Field crop: maize
Growth stage: 2
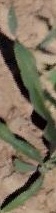
Species: maize